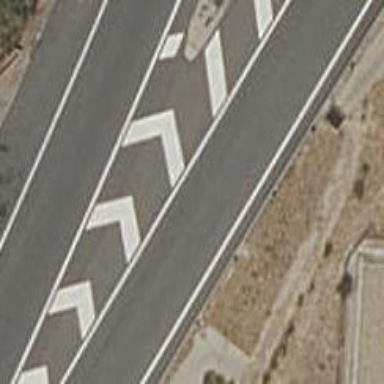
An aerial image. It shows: Motorway link.